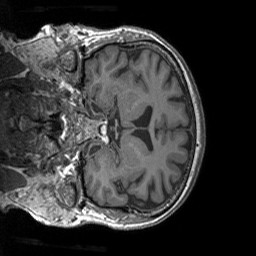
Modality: T1w
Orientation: coronal
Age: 73
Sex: female
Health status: healthy
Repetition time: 1.9 s
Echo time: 0.00252 s